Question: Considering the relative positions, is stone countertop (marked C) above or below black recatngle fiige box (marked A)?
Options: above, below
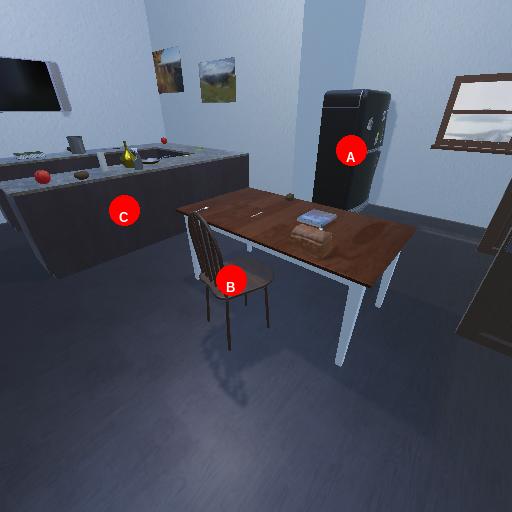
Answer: above